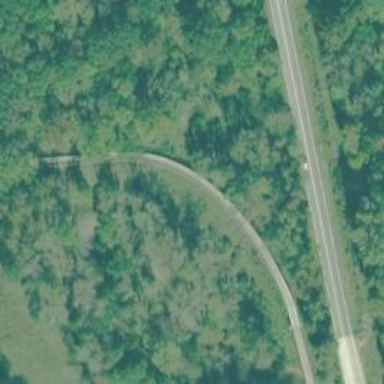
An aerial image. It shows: Bridge over cycleway.